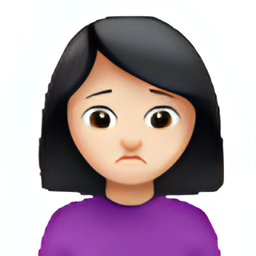
Name: person frowning
Emoji: 🙍🏻
Group: People & Body
Sub-group: person-gesture